Interaction volume radius: 5 \u00c5
Interaction volume height: 30 \u00c5
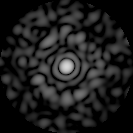
Disorder parameter: 0.8509